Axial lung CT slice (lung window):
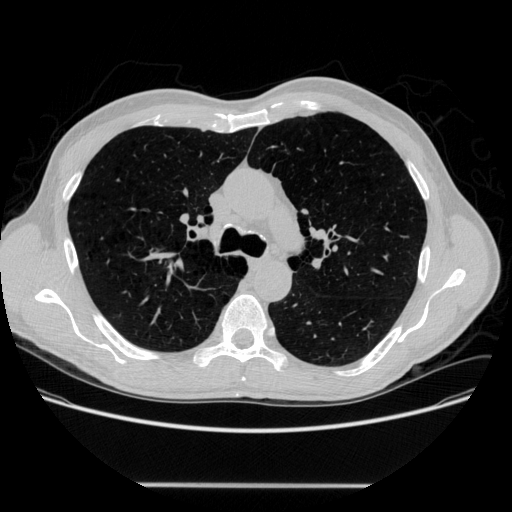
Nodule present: no